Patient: sex M, age 58
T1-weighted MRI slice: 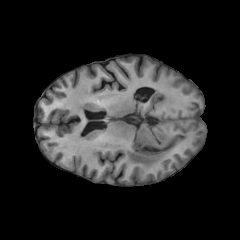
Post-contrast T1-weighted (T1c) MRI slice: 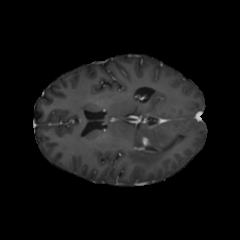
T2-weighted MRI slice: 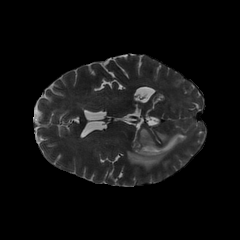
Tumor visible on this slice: yes
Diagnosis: Glioblastoma, IDH-wildtype
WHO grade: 4